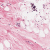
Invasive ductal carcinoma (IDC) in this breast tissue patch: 0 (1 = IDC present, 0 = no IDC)